Question: I have an Azure Webjob that copies large CSVs (500 MB to 10+ GB) into a SQL Azure table. I get a new CSV every day and I only retain records for 1 month, because it's expensive to keep them in SQL, so they are pretty volatile.
To get them started, I bulk uploaded last month's data (~200 GBs) and I'm seeing all 30 CSV files getting processed at the same time. This causes a pretty crazy backup in the uploads, as shown by this picture:

I have about 5 pages that look like this counting all of the retries.
If I upload them 2 at a time, everything works great! But as you can see from the running times, some can take over 14 hours to complete.
What I want to do is bulk upload 30 CSVs and have the Webjob only process 3 of the files at a time, then once one completes, start the next one. Is this possible with the current SDK?
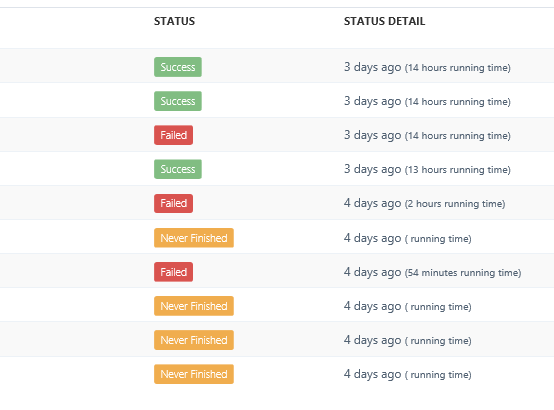
Answer: Yes, absolutely possible.
Assuming the pattern you are using here is to use Scheduled or On-Demand WebJobs that pop a message on a queue which is then picked up by a constantly running WebJob that processes messages from the queue and then does the work you can use the JobHost.Queues.BatchSize property to limit the number of queue messages that can be processed at one time. H
'''
static void Main()
{
JobHostConfiguration config = new JobHostConfiguration();
//AzCopy cannot be invoked multiple times in the same host
//process, so read and process one message at a time
config.Queues.BatchSize = 1;
var host = new JobHost(config);
host.RunAndBlock();
}
'''
If you would like to see what this looks like in action feel free to clone this GitHub repo I published recently on how to use WebJobs and AzCopy to create your own Blob Backup service. I had the same problem you're facing which is I could not run too many jobs at once.
<URL>
Hope that is helpful.
Edit, I almost forgot. While you can change the BatchSize property above you can also take advantage of having multiple VM's host and process these jobs too which basically allows you to scale this into multiple, independent, parallel processes. You may find that you can scale up the number of VM's and process the data very quickly instead of having to throttle it using BatchSize.